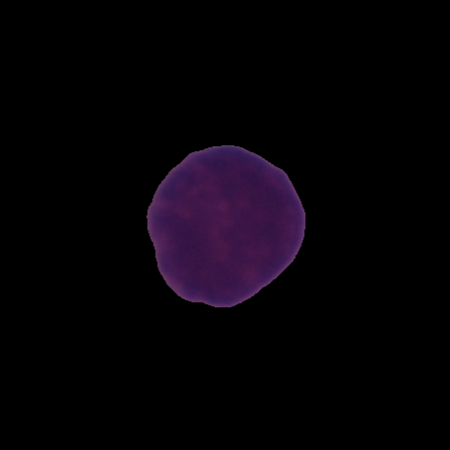
Label: healthy